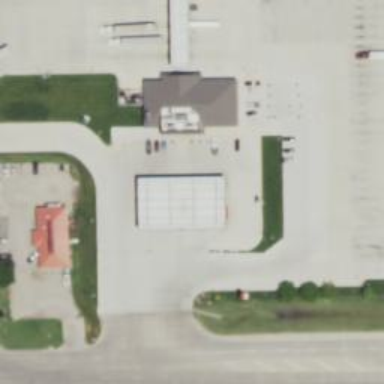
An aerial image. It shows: Building with fuel station. The station has roof.